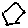
Label: hexagon